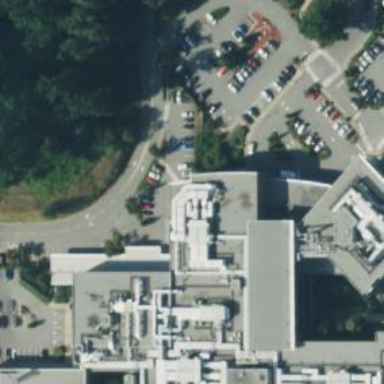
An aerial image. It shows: Entrance designated for emergency ward.